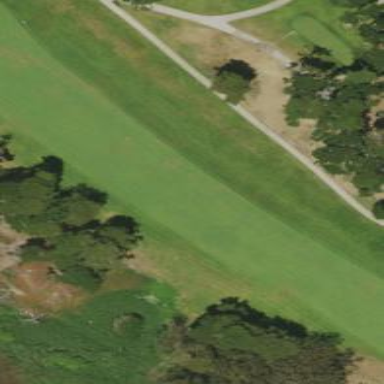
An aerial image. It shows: Golf fairway surrounded by grass.